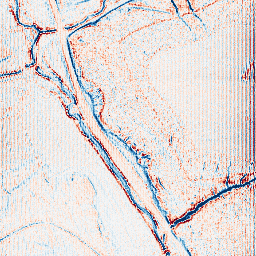
Category: edge_preserving
Decomposition family: anisotropic_diffusion
Decomposition parameters: iterations: 5
kappa: 100
gamma: 0.2
Upsampling method: fft_zeropad
Upsampling parameters: scale: 8
Upsampling scale: 8